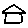
Label: house